Interaction volume radius: 10 \u00c5
Interaction volume height: 15 \u00c5
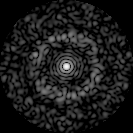
Disorder parameter: 0.8432